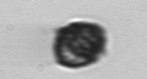
Label: Kryptoperidinium_triquetrum